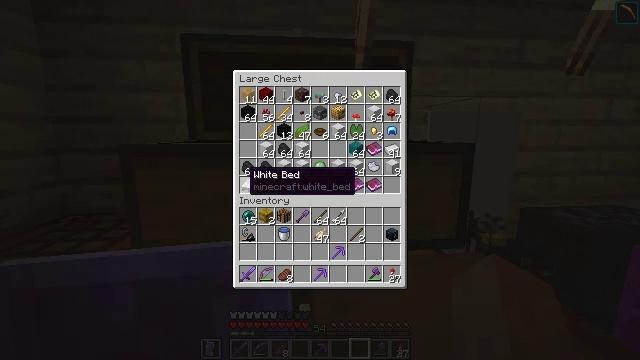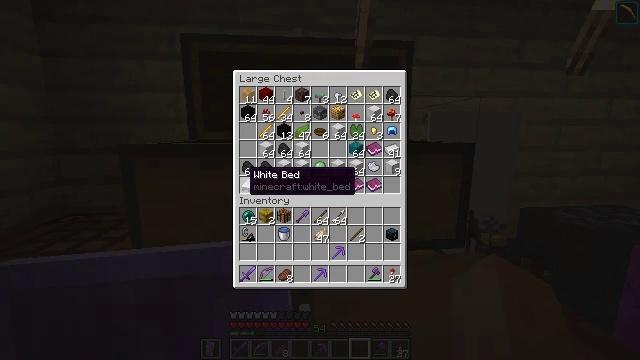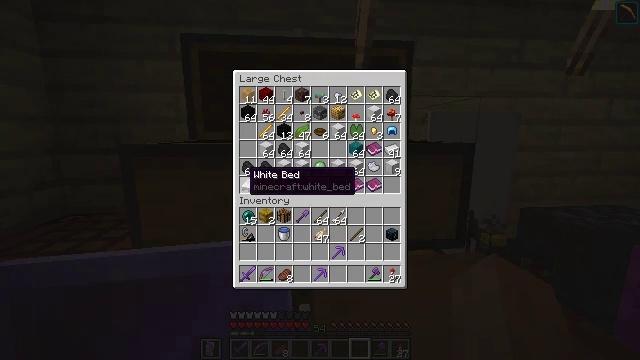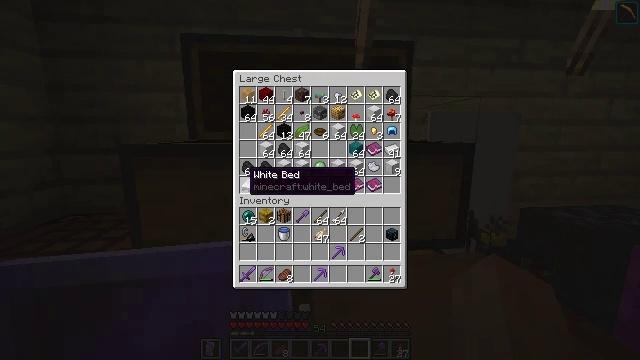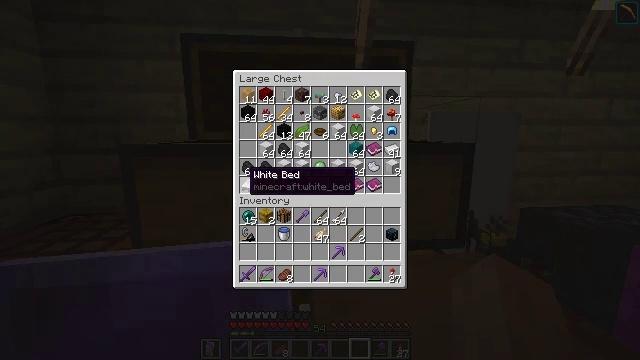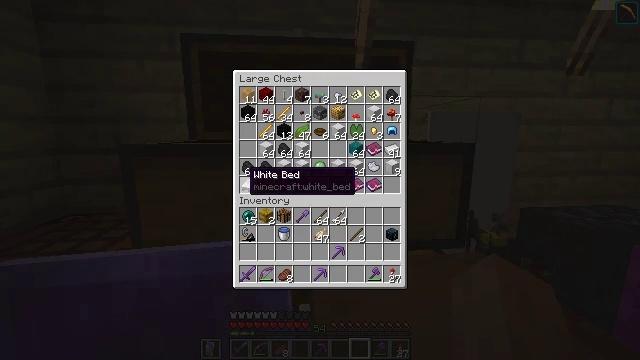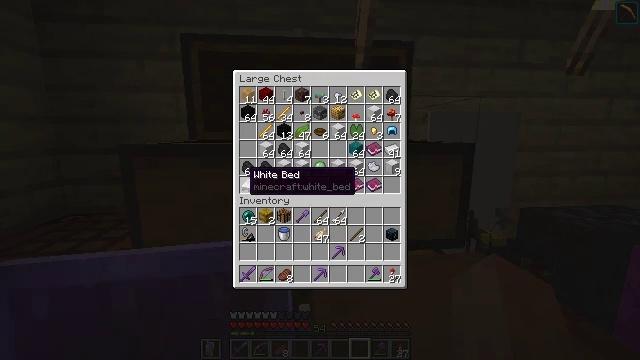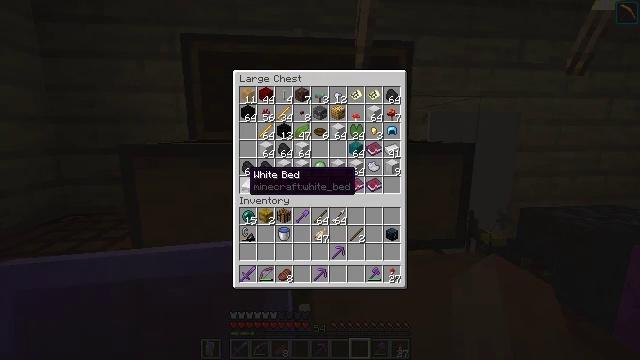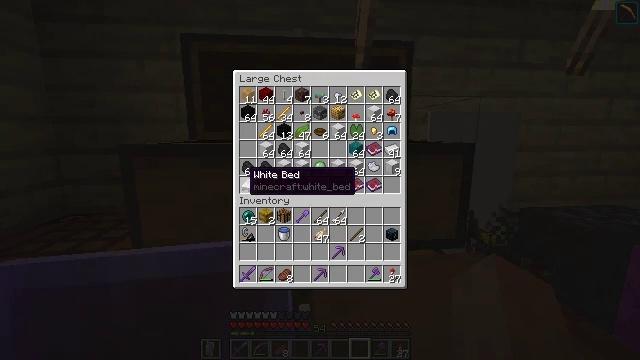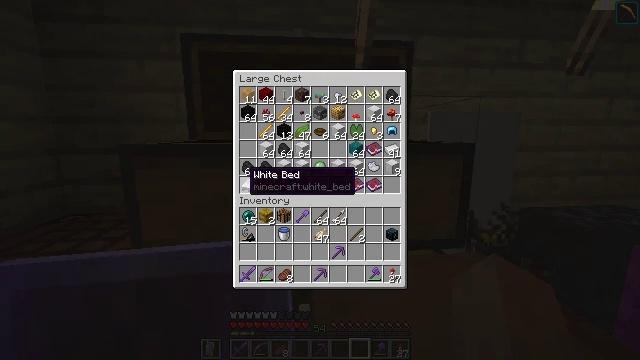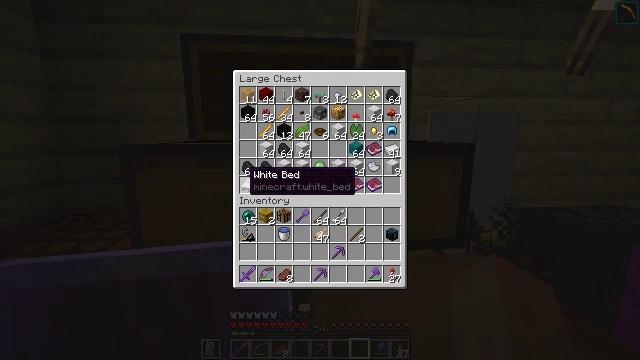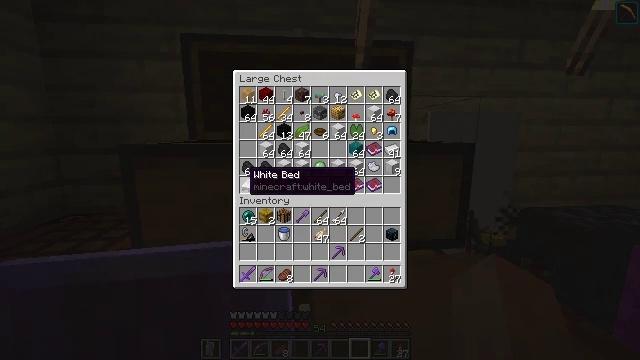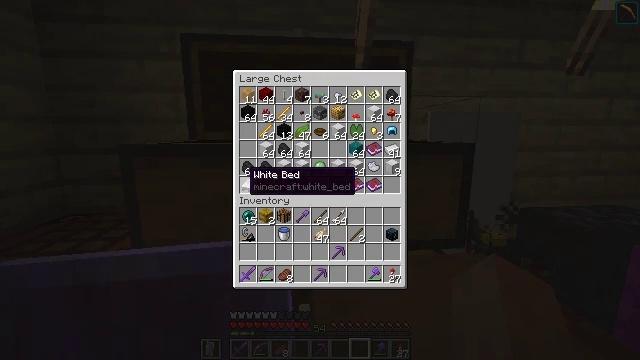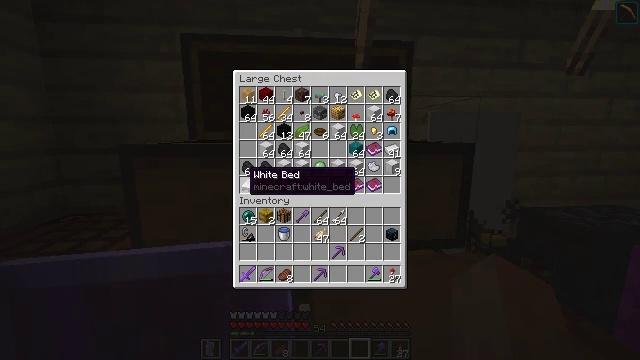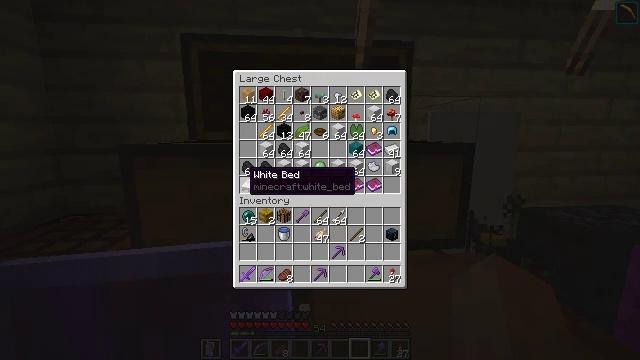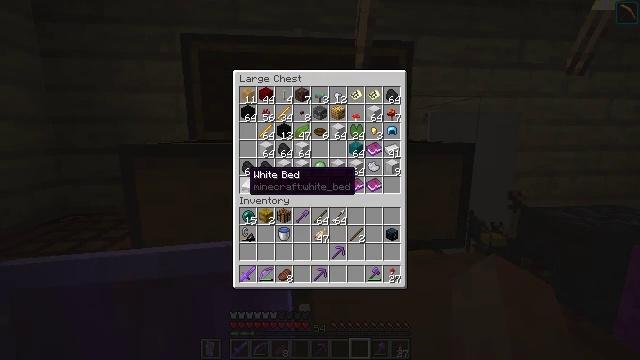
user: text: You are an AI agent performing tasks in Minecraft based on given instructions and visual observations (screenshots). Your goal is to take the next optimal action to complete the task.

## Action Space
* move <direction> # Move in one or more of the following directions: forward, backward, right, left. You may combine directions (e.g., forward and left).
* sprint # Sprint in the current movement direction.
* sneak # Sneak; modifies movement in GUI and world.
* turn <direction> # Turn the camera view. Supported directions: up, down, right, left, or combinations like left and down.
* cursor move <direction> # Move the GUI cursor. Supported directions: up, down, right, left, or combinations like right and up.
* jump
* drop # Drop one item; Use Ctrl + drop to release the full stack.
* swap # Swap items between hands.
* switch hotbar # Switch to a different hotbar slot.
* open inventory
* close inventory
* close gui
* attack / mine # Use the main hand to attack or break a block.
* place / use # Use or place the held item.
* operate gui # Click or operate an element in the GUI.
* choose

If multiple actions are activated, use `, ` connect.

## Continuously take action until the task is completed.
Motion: motion action
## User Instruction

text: Craft paper.
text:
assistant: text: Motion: no_op
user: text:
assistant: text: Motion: no_op
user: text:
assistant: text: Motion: no_op
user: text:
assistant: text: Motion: no_op
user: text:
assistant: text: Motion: no_op
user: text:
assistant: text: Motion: no_op
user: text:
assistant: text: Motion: no_op
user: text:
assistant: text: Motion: no_op
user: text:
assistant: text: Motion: no_op
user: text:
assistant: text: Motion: no_op
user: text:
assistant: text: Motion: no_op
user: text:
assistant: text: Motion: no_op
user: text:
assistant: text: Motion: no_op
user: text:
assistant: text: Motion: no_op
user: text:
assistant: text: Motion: no_op
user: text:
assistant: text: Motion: no_op
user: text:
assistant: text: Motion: no_op
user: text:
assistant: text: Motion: no_op
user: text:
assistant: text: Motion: no_op
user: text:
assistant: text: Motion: no_op
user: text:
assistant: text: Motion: no_op
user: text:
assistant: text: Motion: no_op
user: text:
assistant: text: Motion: no_op
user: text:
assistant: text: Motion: no_op
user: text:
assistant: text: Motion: no_op
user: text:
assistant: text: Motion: no_op
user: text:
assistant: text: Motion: no_op
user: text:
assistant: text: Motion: no_op
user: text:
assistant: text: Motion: no_op
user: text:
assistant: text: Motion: no_op